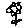
Label: flower